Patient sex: F
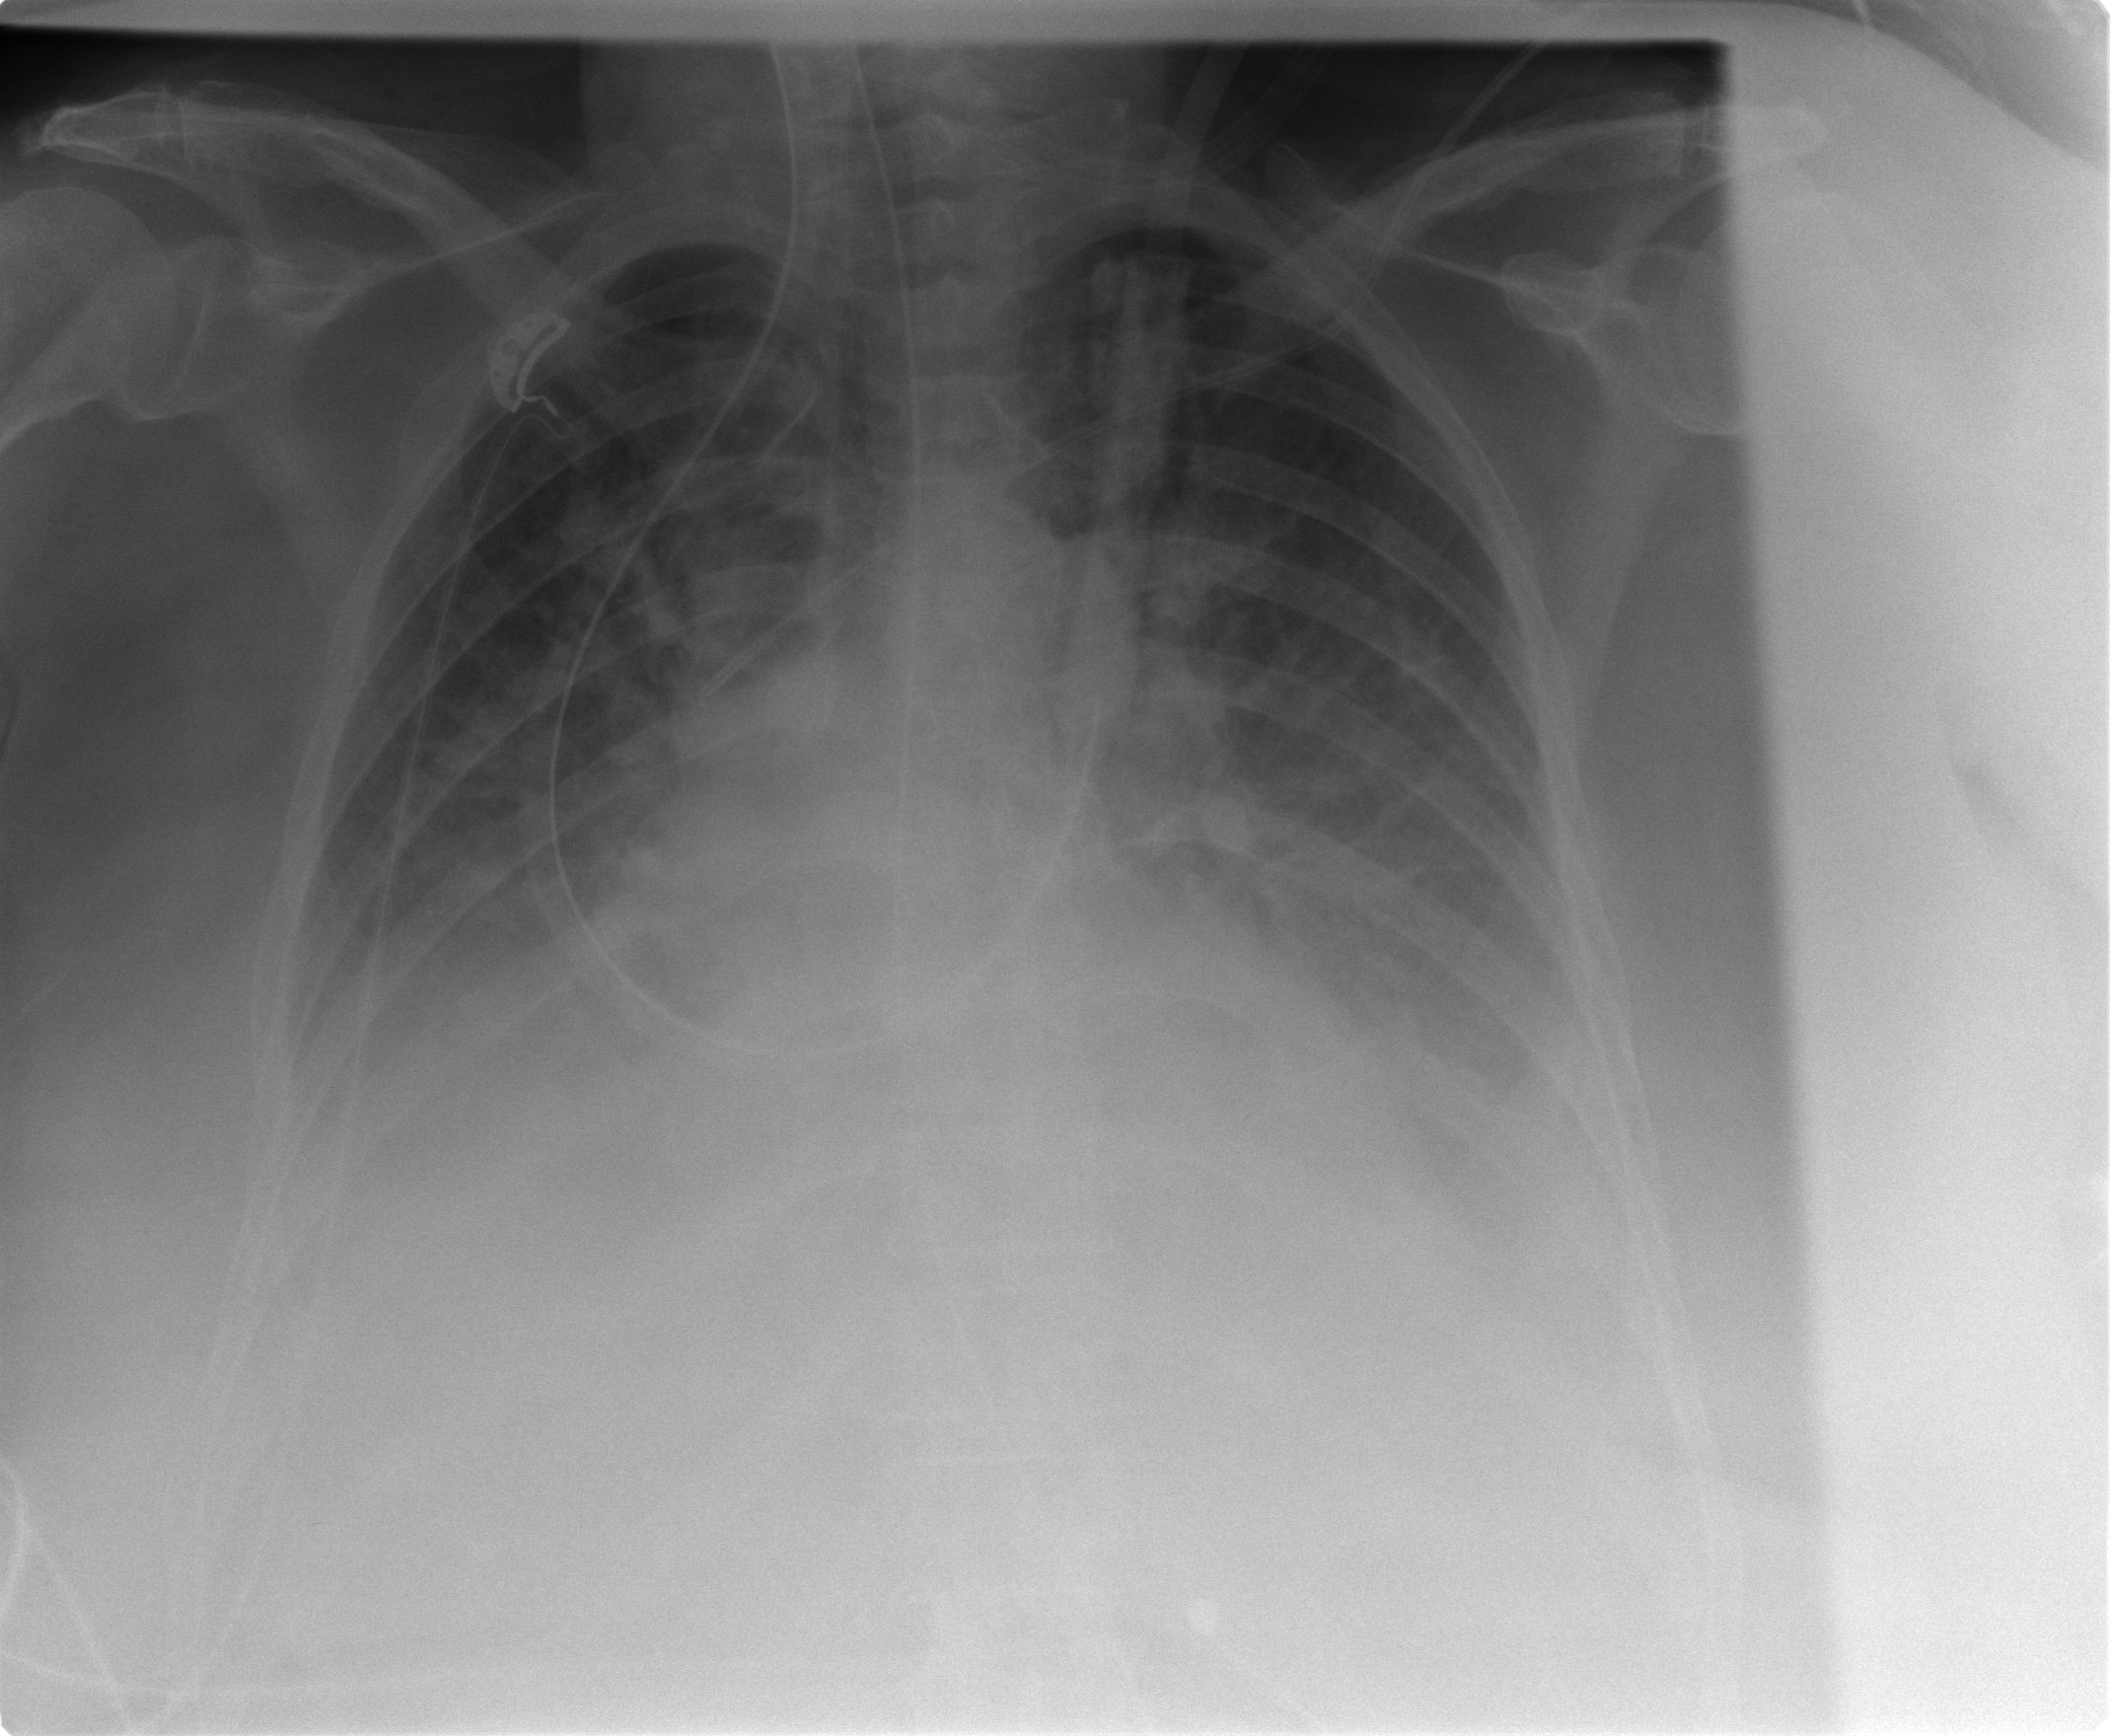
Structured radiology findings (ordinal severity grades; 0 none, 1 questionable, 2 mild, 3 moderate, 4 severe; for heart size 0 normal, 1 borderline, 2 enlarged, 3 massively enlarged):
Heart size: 1
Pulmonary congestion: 2
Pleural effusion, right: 3
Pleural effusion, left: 3
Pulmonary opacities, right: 1
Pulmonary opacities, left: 1
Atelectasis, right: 2
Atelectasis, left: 2